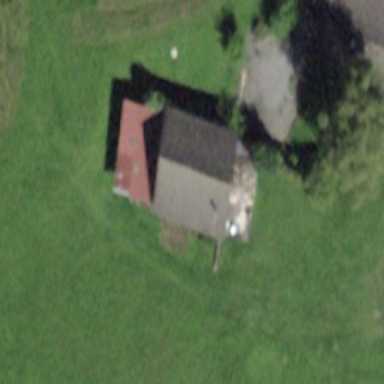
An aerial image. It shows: Cabin.